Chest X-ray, PA view. Patient: 10 years old, sex F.
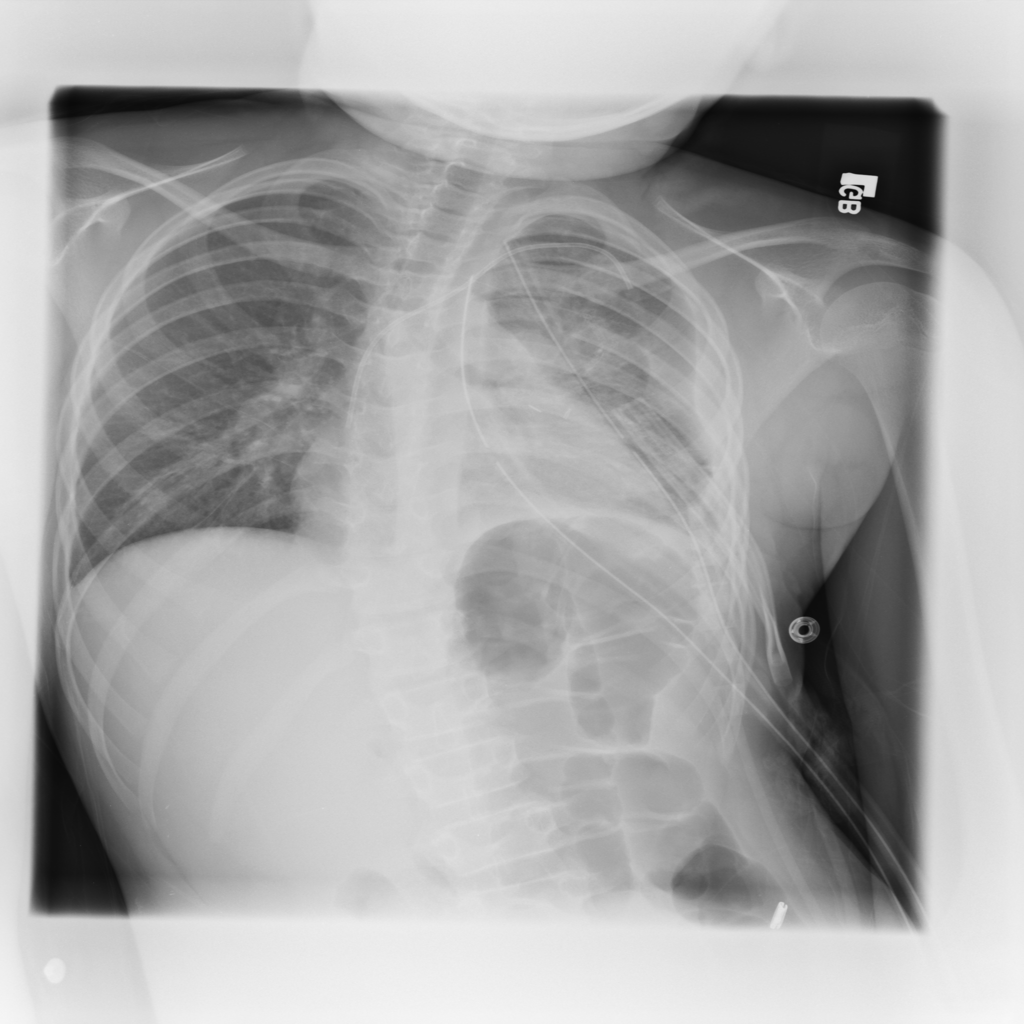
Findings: No Finding